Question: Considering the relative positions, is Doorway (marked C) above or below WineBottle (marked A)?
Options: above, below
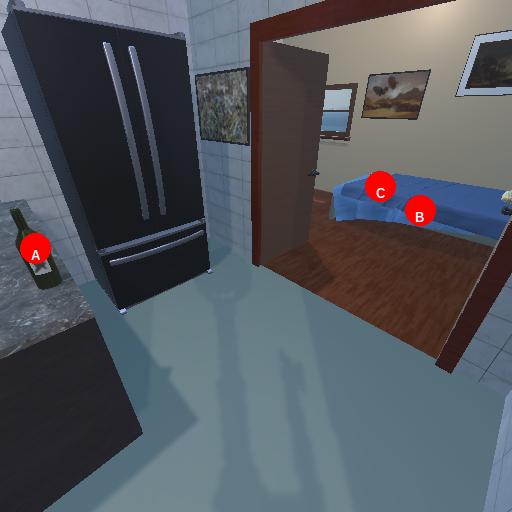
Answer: above